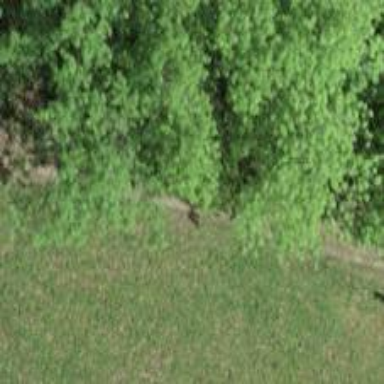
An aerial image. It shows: Path with grass surface of grade3 tracktype.